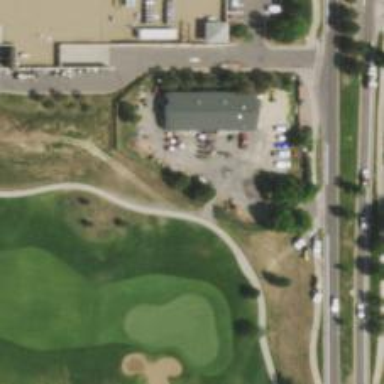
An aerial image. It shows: Path for golf carts.